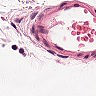
Metastatic tissue present: no